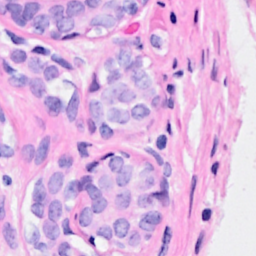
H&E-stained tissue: Breast